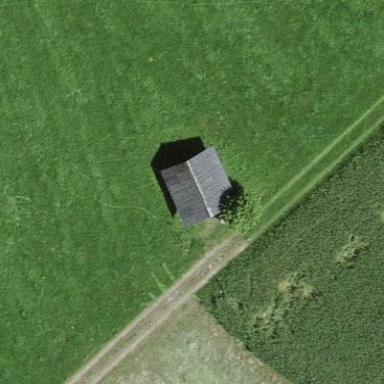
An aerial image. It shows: Hut.